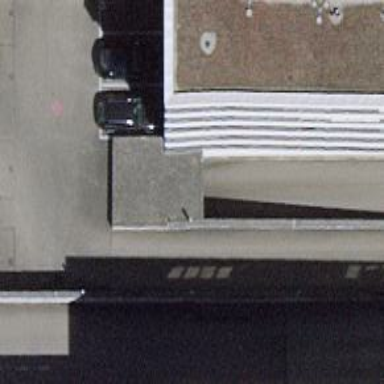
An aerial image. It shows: Parking entrance.